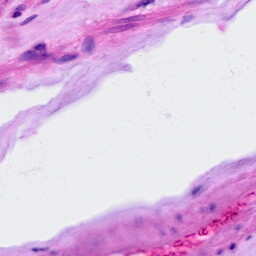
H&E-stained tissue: Ovarian